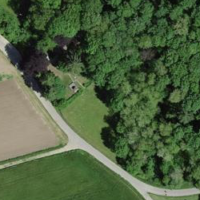
EUNIS habitat code: 24
Species observed at this site:
Prunus spinosa